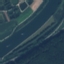
Label: River